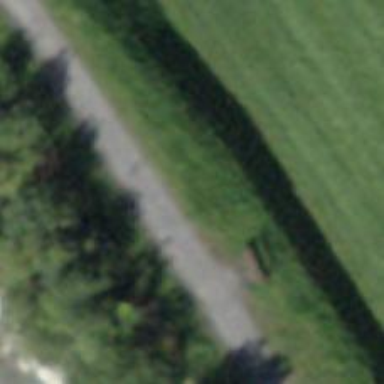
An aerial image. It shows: Bench.